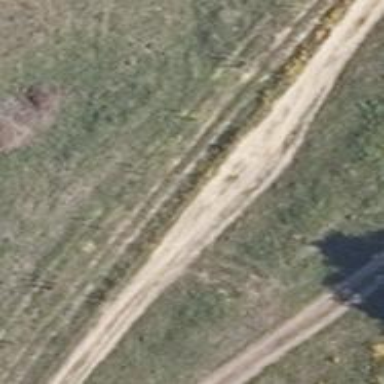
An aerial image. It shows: Sandy track road with grade4 tracktype.